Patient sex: M
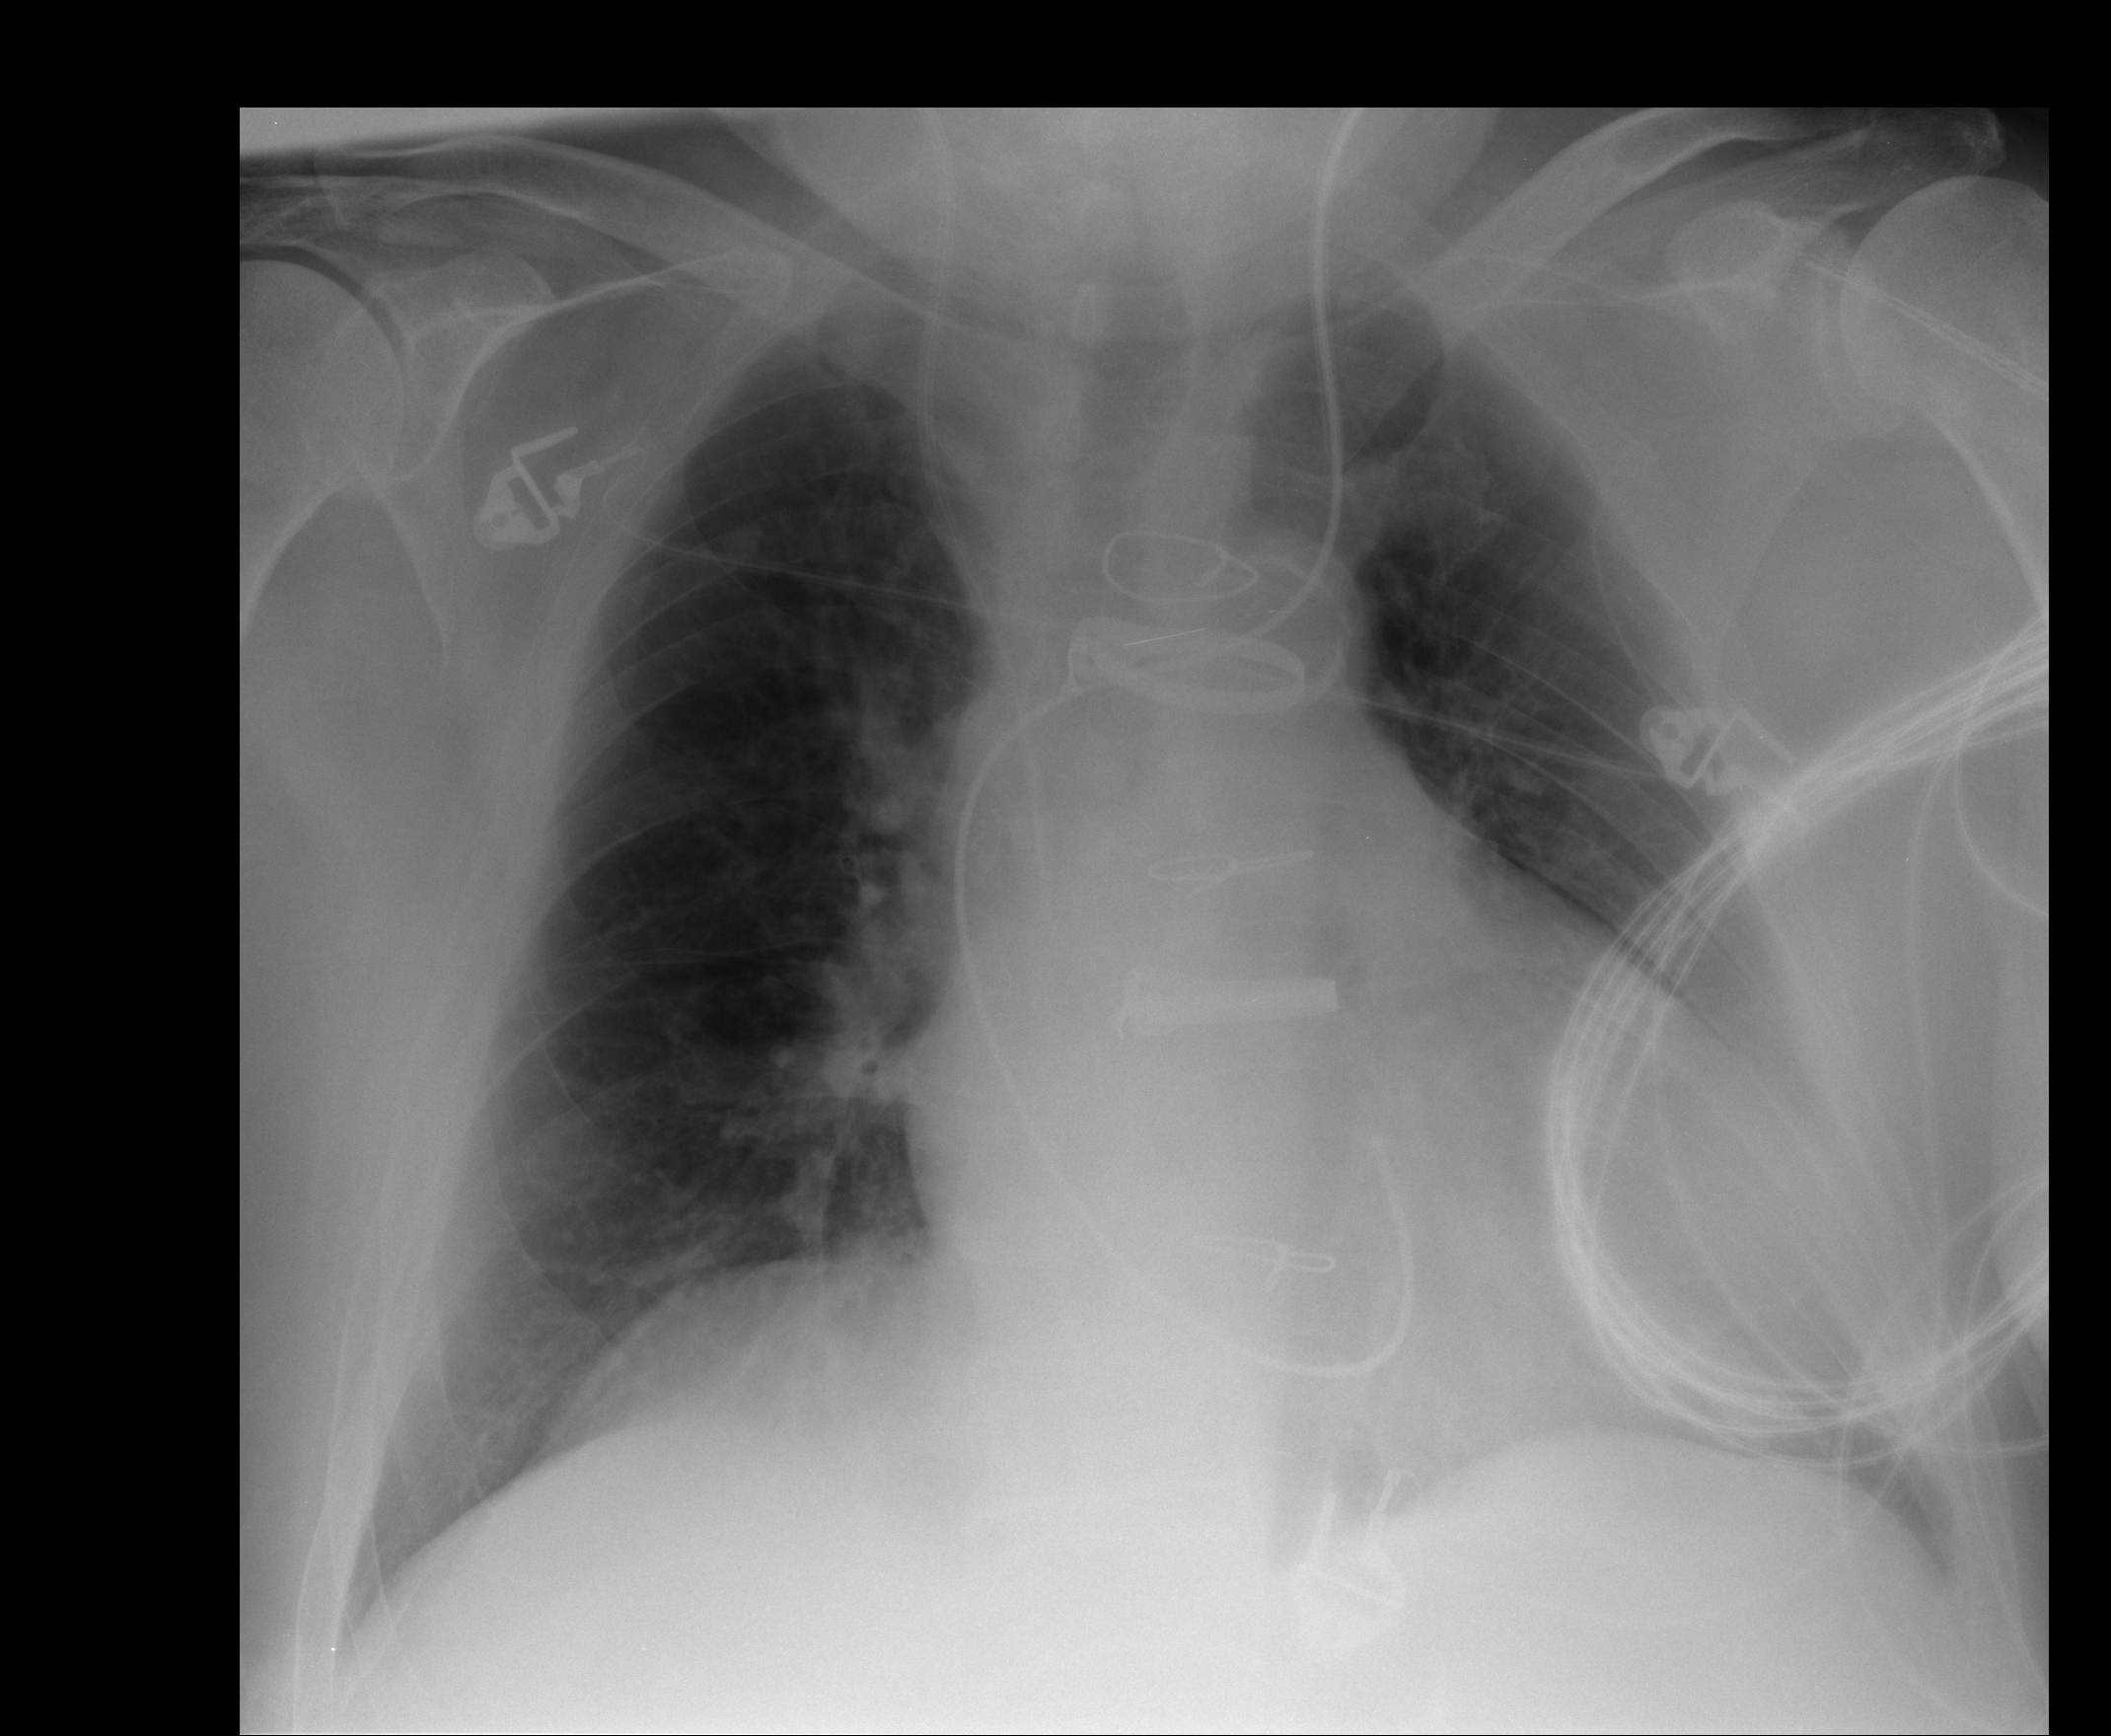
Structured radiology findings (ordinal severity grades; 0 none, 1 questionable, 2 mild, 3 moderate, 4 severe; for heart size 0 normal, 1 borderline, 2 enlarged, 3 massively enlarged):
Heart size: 1
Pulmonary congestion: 0
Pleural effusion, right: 0
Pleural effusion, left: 0
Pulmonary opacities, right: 0
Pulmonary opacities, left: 0
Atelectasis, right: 2
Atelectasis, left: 0